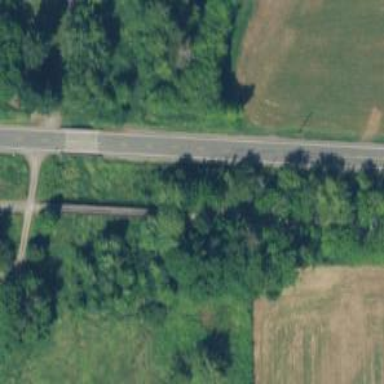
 surrounded by historic ruins of the old railway infrastructure."